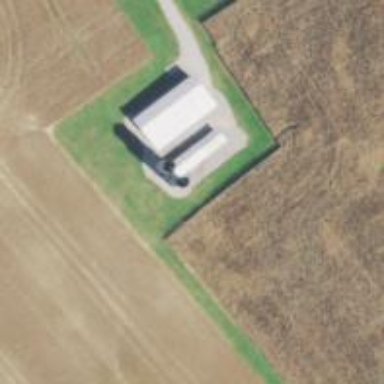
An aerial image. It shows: Silo.